Current action and preconditions to check: trajectory_clear

Your task: For each precondition in the list above, predict whether it will hold at this action.

Consider the current scene as observed from the mobile robot's camera, and analyze the predicted future states of all dynamic agents (e.g., people, animals, vehicles, or any moving entities) within the NEXT SECOND.

IMPORTANT: Only answer "very likely" if you are absolutely certain—based on strong, clear evidence—that a dynamic agent will violate the precondition in the predicted future state. Do NOT answer "very likely" for unlikely, ambiguous, or low-probability risks.

Ask yourself for each precondition: Is there a high probability, with clear and convincing evidence, that the predicted future states of any dynamic agent will interfere with the predicted future state of the currently executing action within the NEXT SECOND, causing that precondition to fail?

Assess the risk level based on these predictions. Use "likely" or "very likely" if motions create a clear risk of interference.

Use "neutral" or "improbable" if agents are nearby but their predicted paths are clearly diverging or non-conflicting.

Failure Risk Categories: "very improbable", "improbable", "neutral", "likely", "very likely"

Answer Format: Output ONLY the probability_of_failure value from these categories: "very improbable", "improbable", "neutral", "likely", "very likely"

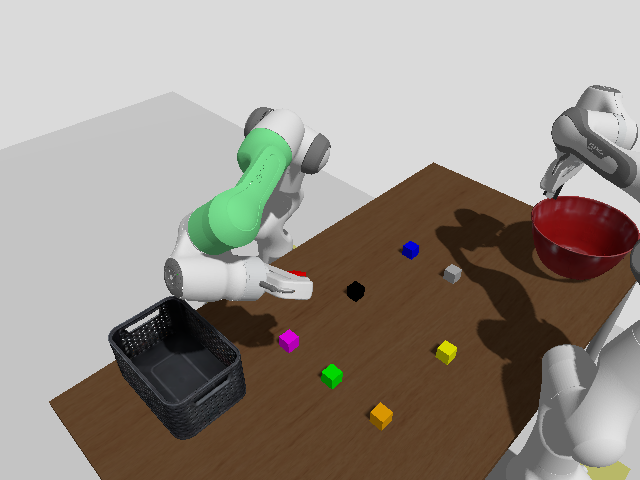

Answer: very improbable